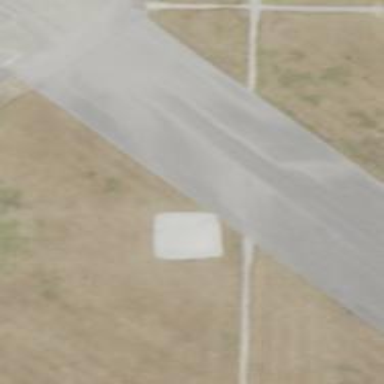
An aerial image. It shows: Image showing helipad at airport.